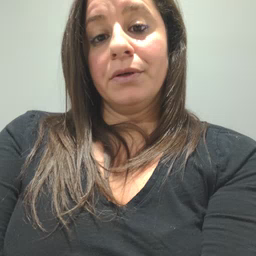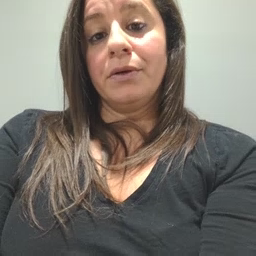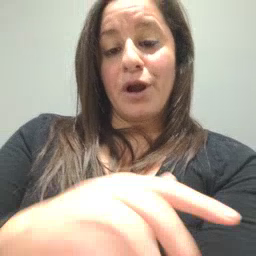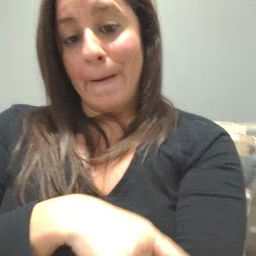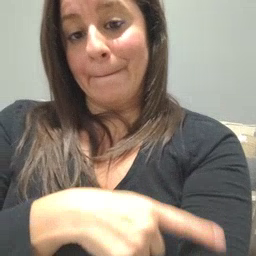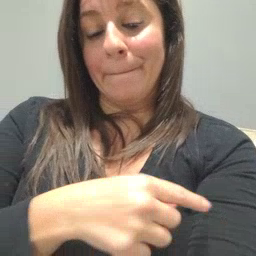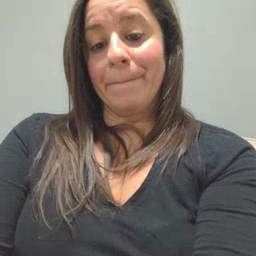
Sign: arm